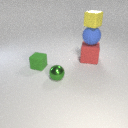
large red rubber cube to the right of small green metal sphere